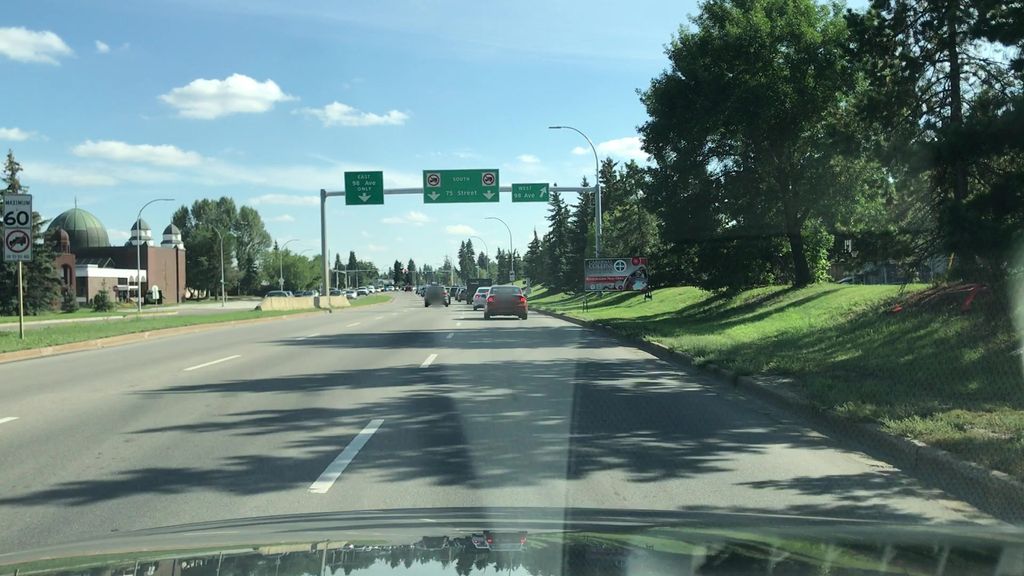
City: edmonton